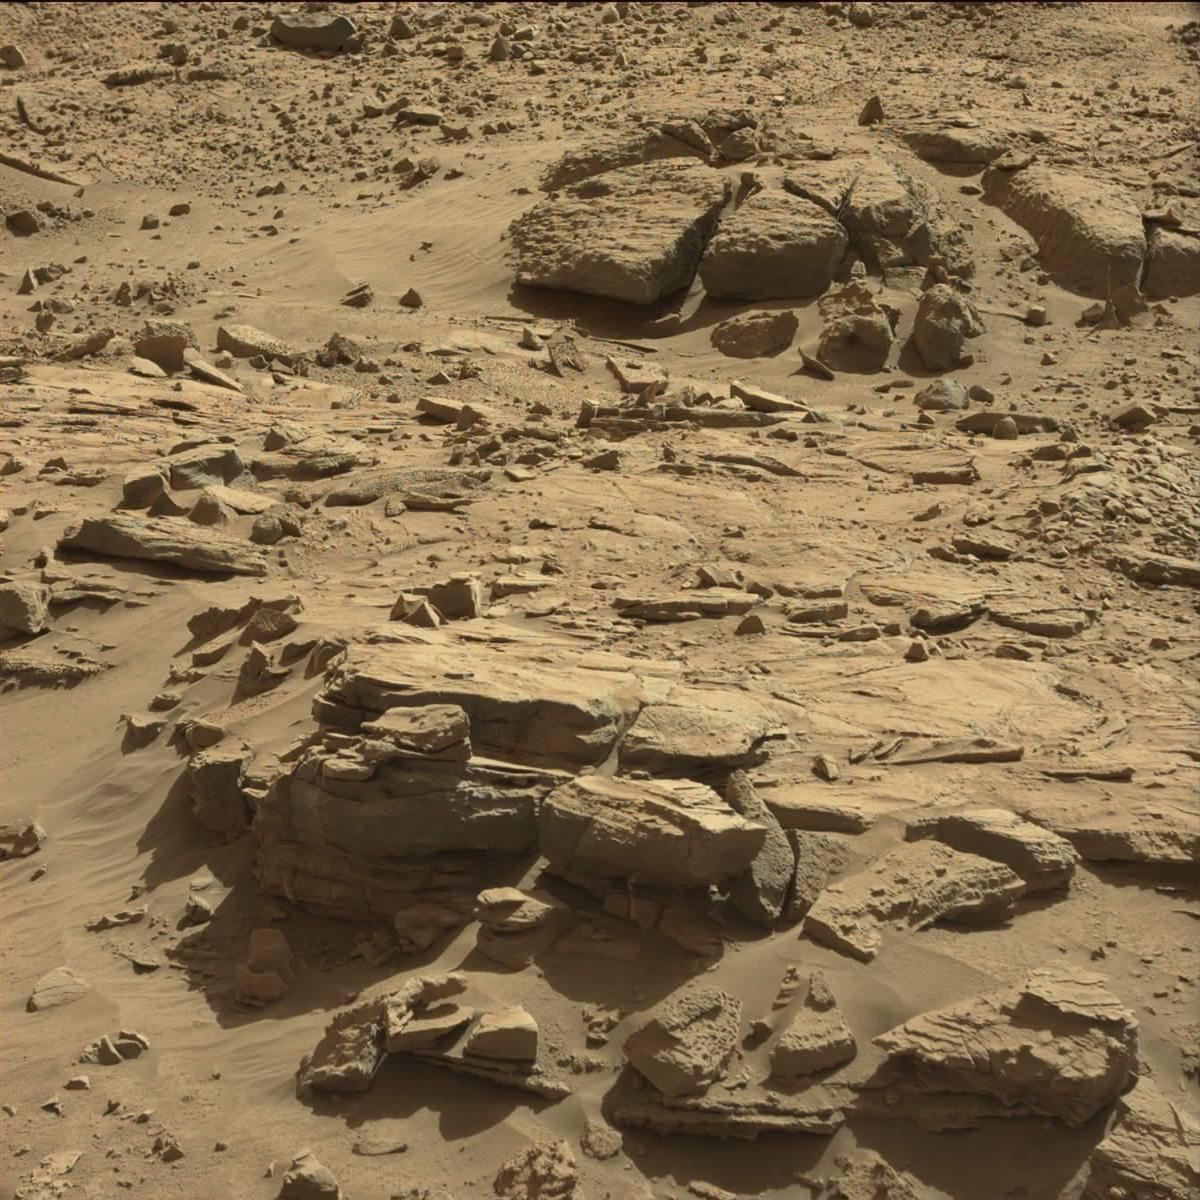
Terrain classes present: Bedrock, Rock, Sand / Soil